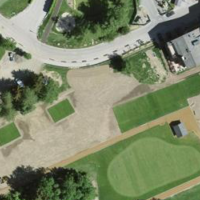
EUNIS habitat code: 55
Species observed at this site:
Geum rivale